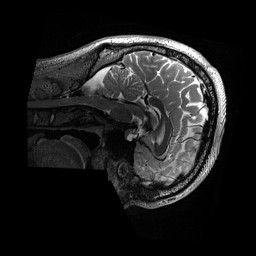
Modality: T2w
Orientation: sagittal
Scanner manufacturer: siemens
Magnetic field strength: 3 T
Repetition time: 3.2 s
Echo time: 0.564 s